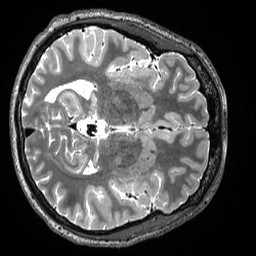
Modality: T2w
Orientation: axial